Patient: sex M, age 65
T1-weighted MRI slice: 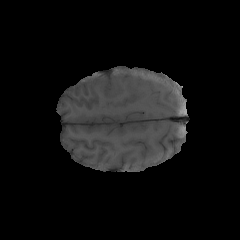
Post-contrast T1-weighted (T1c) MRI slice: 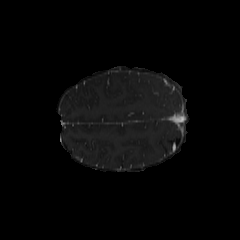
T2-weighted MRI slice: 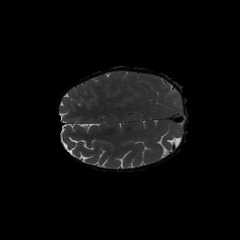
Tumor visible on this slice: no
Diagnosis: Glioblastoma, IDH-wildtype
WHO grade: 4